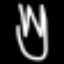
Label: fork